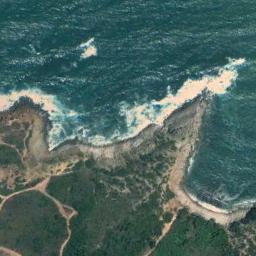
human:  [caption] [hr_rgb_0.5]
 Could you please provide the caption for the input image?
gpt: The blue sea and pointed coast by the beach .

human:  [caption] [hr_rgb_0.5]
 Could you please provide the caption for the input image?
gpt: The beach with some headlands, And dense green plants on the beach and the color of the seawater is dark blue .

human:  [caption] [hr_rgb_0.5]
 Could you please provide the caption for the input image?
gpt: There is a lot of vegetation around the beach .

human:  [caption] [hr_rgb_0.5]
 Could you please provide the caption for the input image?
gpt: The beach with sparse trees is beautiful .

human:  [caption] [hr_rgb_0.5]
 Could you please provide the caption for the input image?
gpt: The grass is divided into sections next to the beach .